Aerial crown-view tile of a tropical tree (Barro Colorado Island, Panama), acquired 20240813:
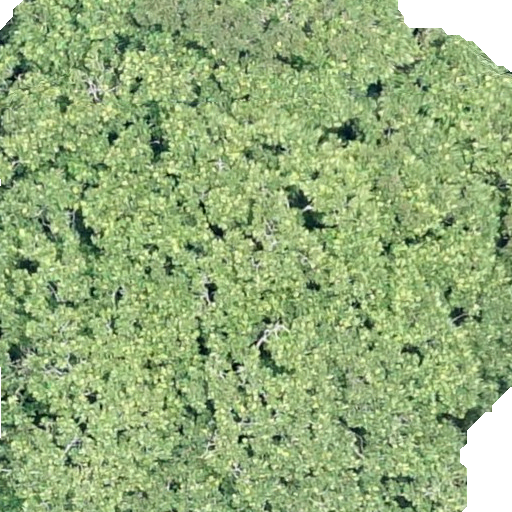
Species: Dipteryx oleifera
GBIF accepted scientific name: Dipteryx oleifera
Crown area: 512.272 m²